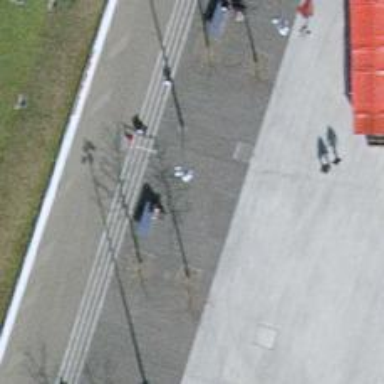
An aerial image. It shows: Blue bench.